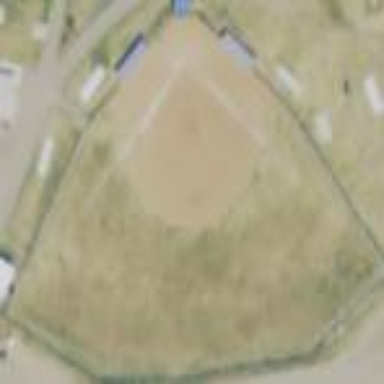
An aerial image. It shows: Baseball pitch for leisure land activities.